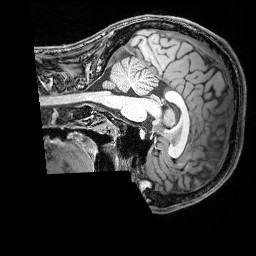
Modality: T1w
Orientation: sagittal
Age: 22
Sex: male
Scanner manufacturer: siemens
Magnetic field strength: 3 T
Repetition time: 2.53 s
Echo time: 0.00388 s